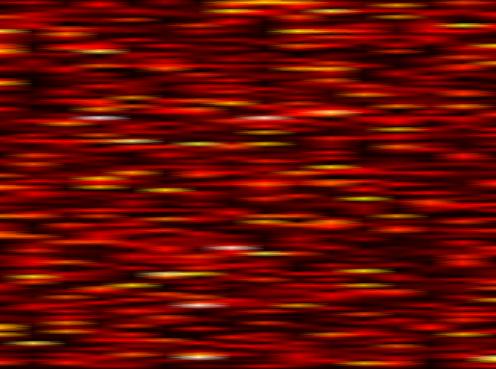
Label: FOFDM